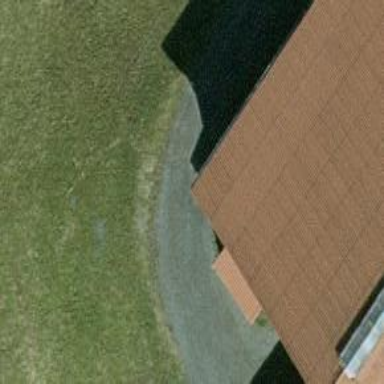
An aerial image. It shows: Driveway.